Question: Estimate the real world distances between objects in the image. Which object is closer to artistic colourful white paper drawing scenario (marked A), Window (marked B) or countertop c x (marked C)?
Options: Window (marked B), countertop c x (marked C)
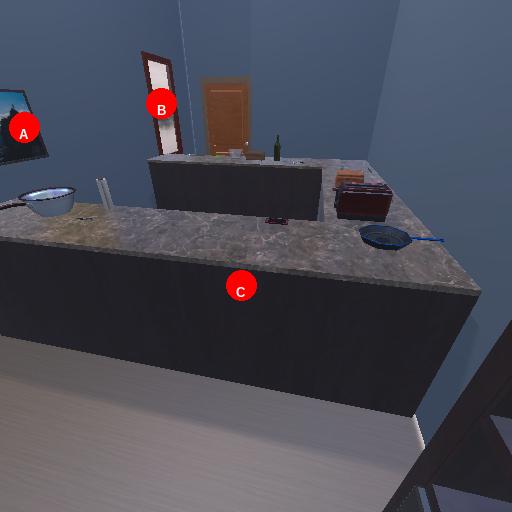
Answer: Window (marked B)